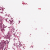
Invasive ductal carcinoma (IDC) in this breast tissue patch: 1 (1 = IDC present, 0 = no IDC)